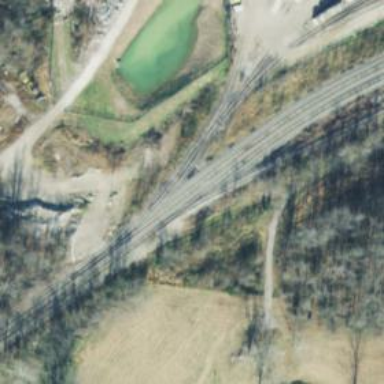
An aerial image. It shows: Rail spur service.